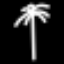
Label: palm tree